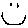
Label: smiley face